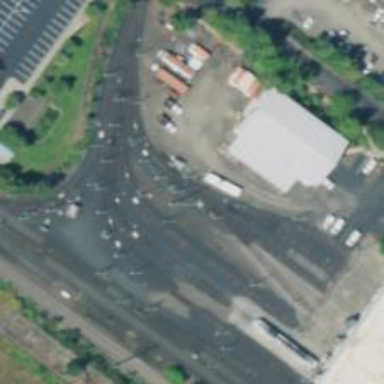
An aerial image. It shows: Light rail yard with electrified contact lines.